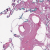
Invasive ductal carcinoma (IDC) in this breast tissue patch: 0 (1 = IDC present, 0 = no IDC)